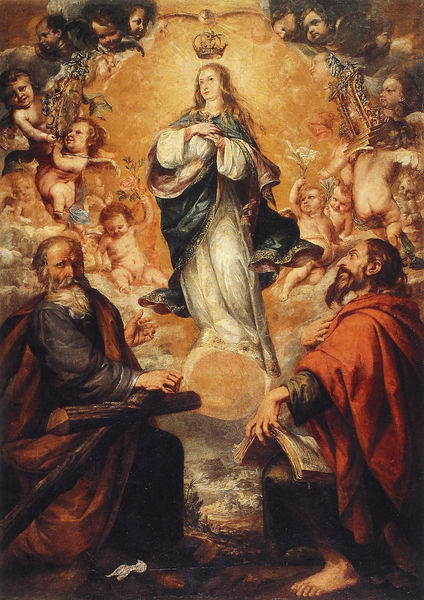
Titel: Die Jungfrau der unbefleckten Empfängnis mit dem hl. Andreas und dem hl. Johannes dem Täufer
Künstler: Juan de Valdés Leal
Institution: Paris, Musée du Louvre
Schlagwörter: blau, gott, weiß, menschen, holz, rot, malerei, bart, gesichter, barock, johannes, taube, ast, stamm, gewand, gold, mantel, krone, kinder, engel, buch, kreuz, schweben, altar, lilien, putten, maria, petrus, prophet, himmelfahrt, marienkrönung, heiliger geist, paulus, testament, hrone